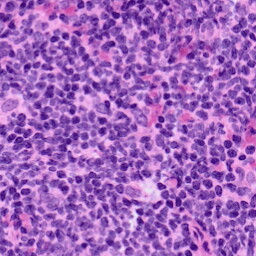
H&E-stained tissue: LymphNode